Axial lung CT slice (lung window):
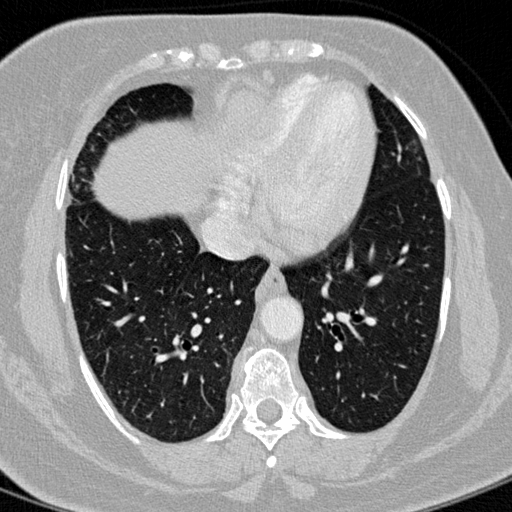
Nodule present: no